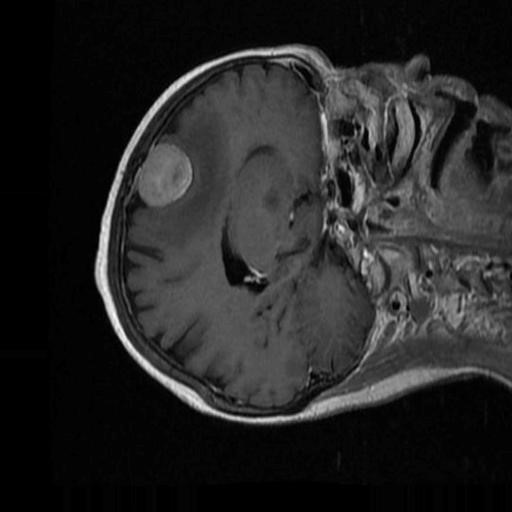
Label: brain_menin